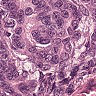
Metastatic tissue present: yes